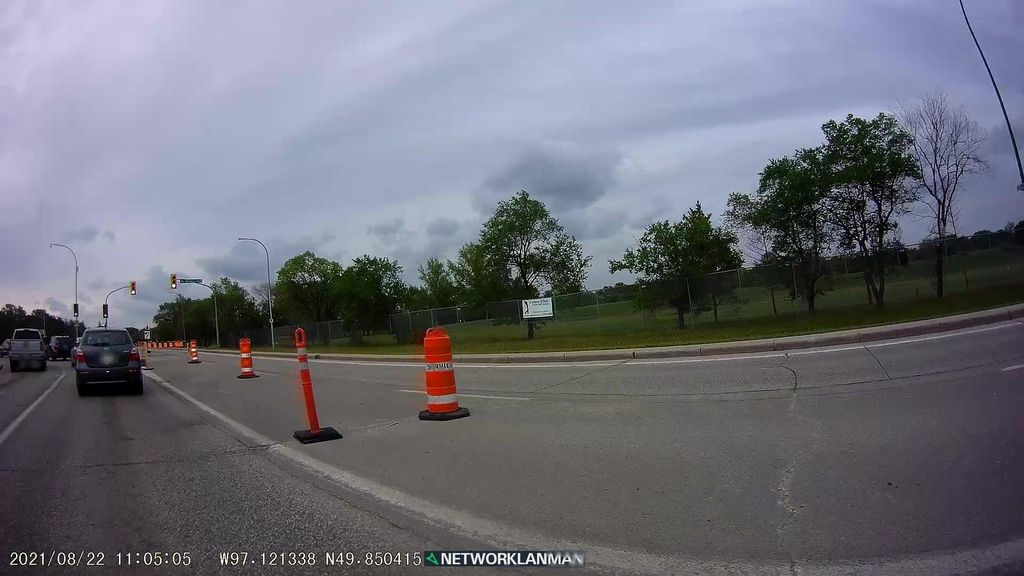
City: winnipeg